Chest X-ray:
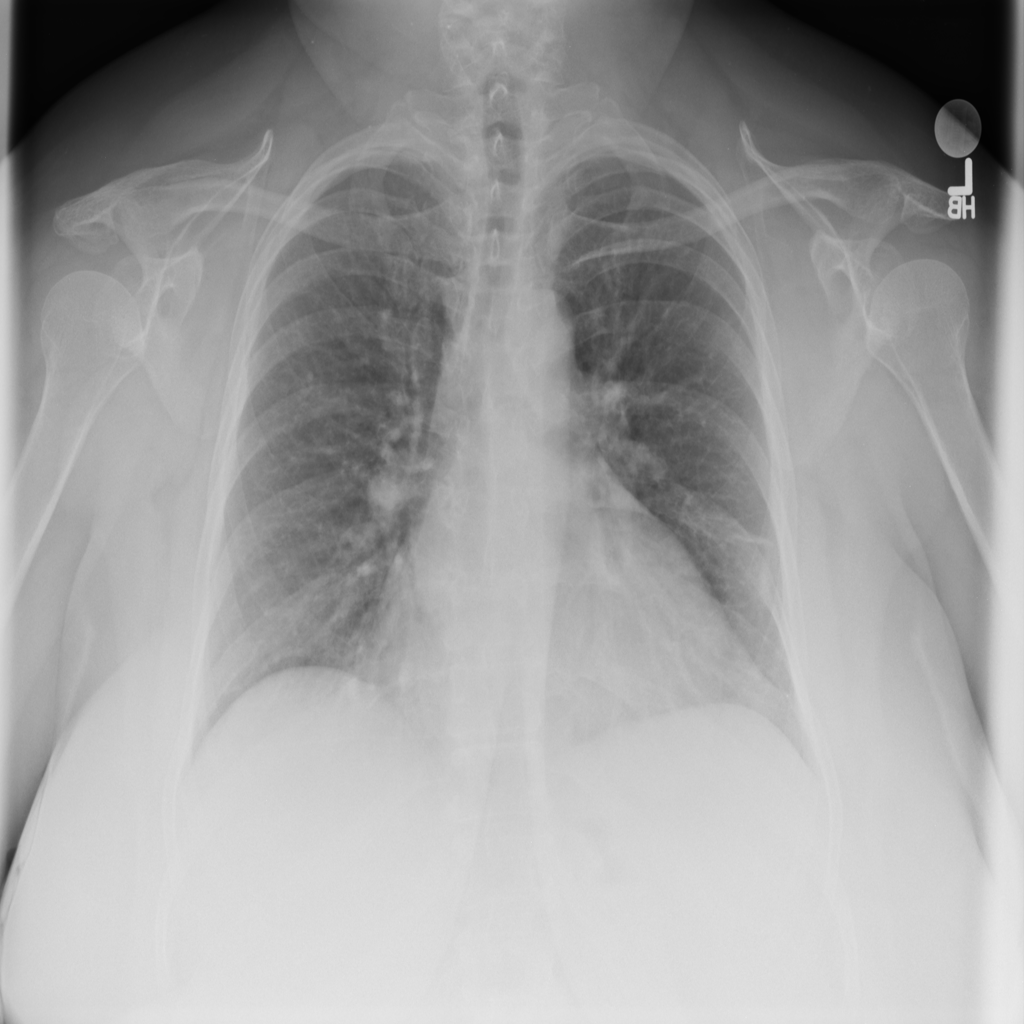
Findings: Cardiomegaly
No abnormal finding: no